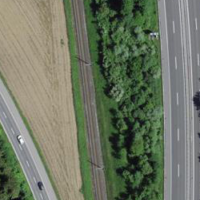
EUNIS habitat code: 57
Species observed at this site:
Falco tinnunculus
Pica pica